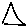
Label: triangle